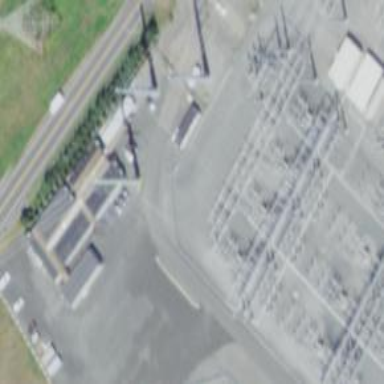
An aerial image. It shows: Power tower.